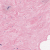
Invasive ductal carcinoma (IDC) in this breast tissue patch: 0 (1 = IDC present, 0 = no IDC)